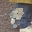
Label: 9